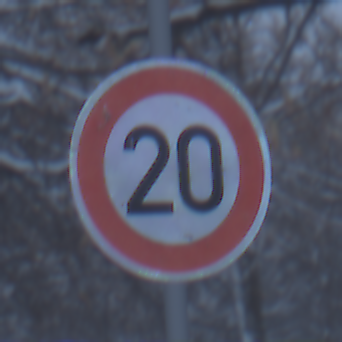
Verkehrszeichen: Geschwindigkeit20
Umgebung: Outdoor, Nature
Tageszeit: Midday
Wetter: Overcast
Licht: Natural
Jahreszeit: Winter
Kontrast: LowContrast